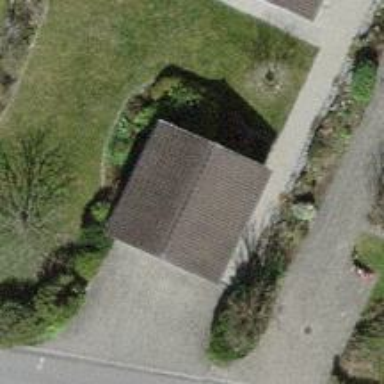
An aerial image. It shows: Garage building.